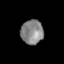
Tissue: prostate
Cell type: Epithelial cells
Senescence score: 0.2991
Nuclear area (px): 534
Mean DAPI intensity: 133.541